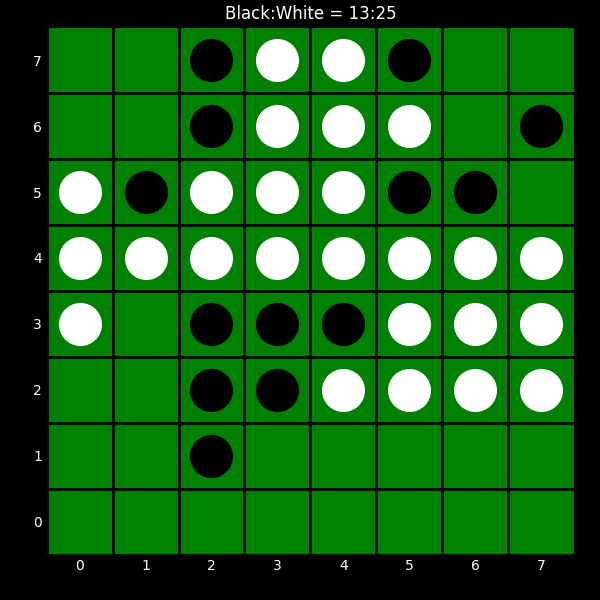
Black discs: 13
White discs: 25